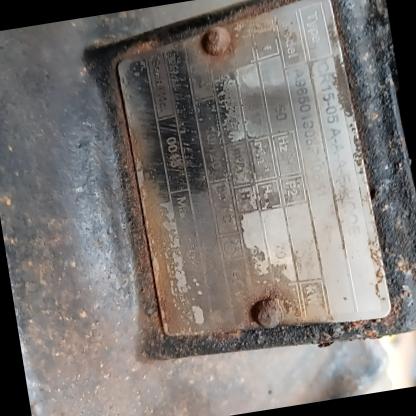
Klasa: tabliczka-znamionowa